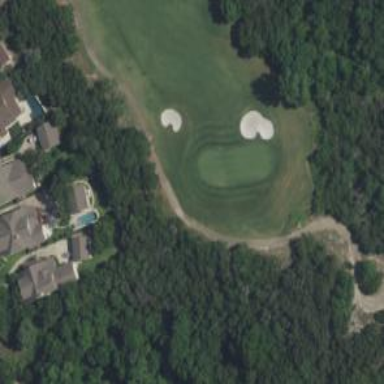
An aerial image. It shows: View of golf hole.